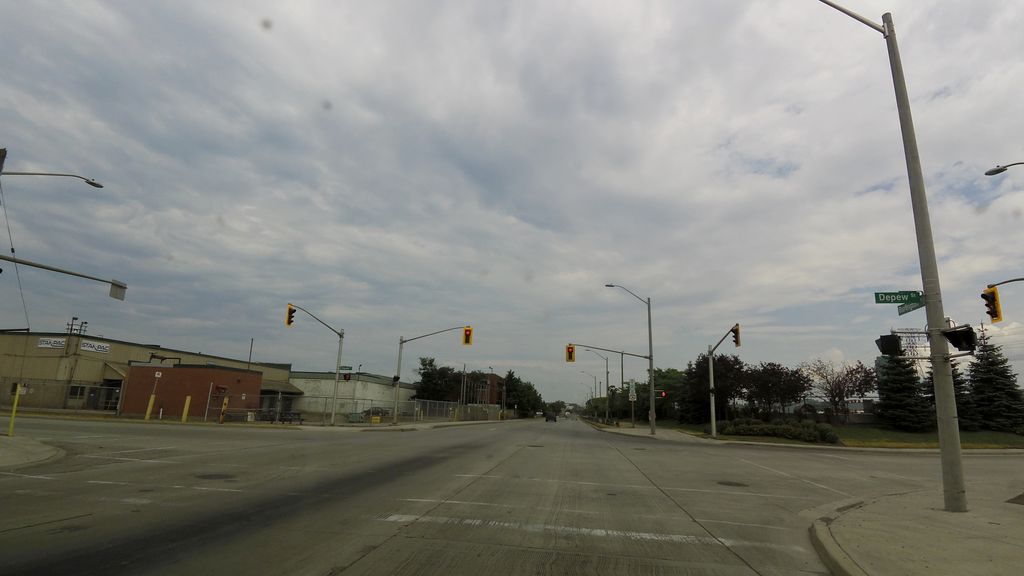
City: hamilton